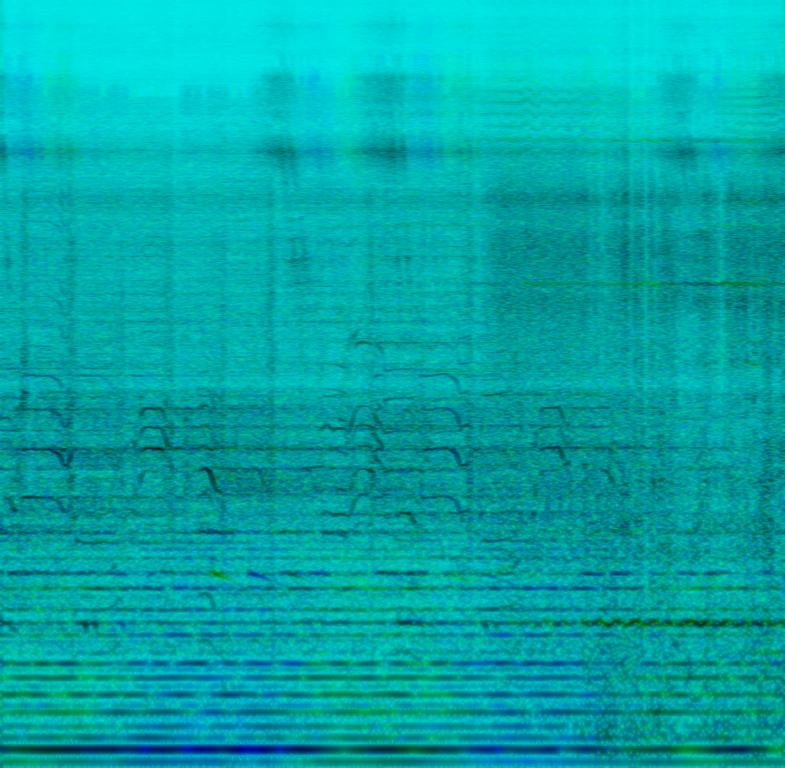
Lush synth pads with reverb are accompanied by ambient static sounds which give way to a filtered male vocal over a simple, filtered electronic drum beat, giving a mellow ethereal feel to the music.